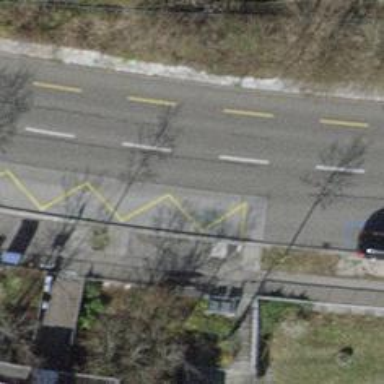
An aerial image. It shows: Tertiary road with asphalt surface and designated cycle lane.